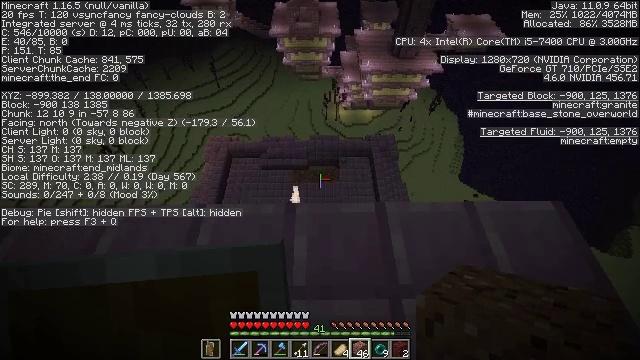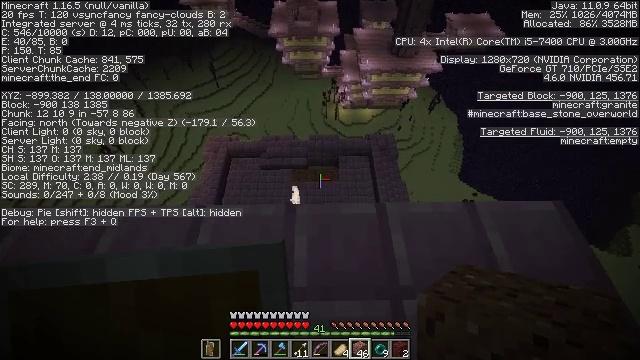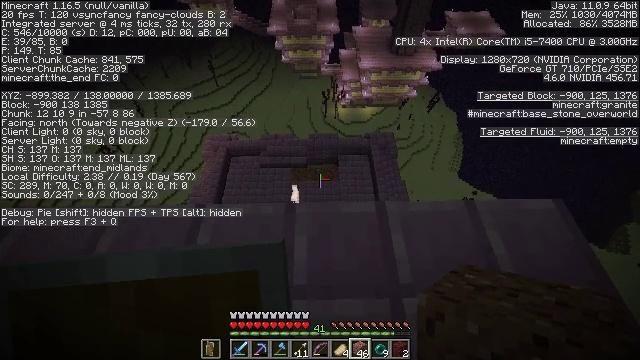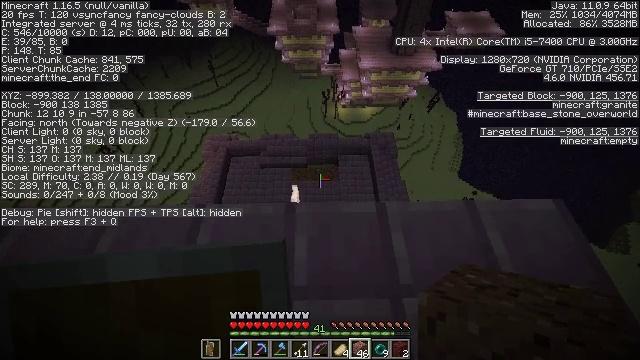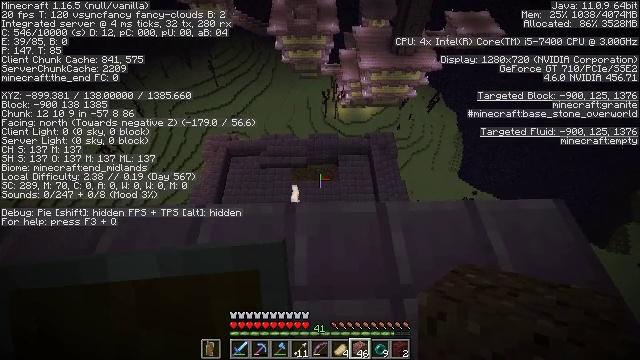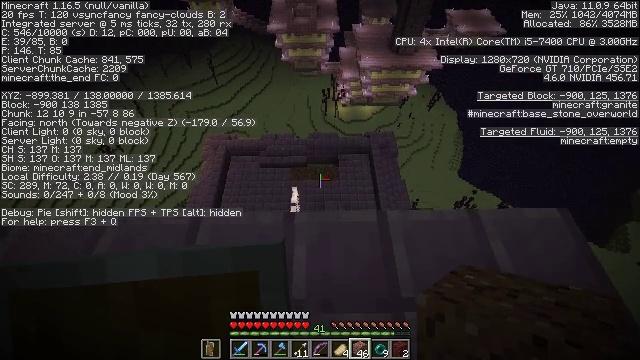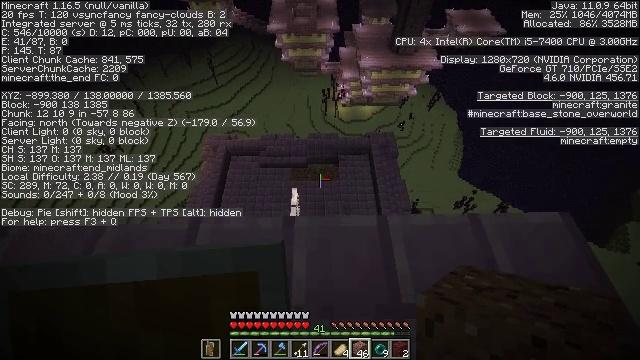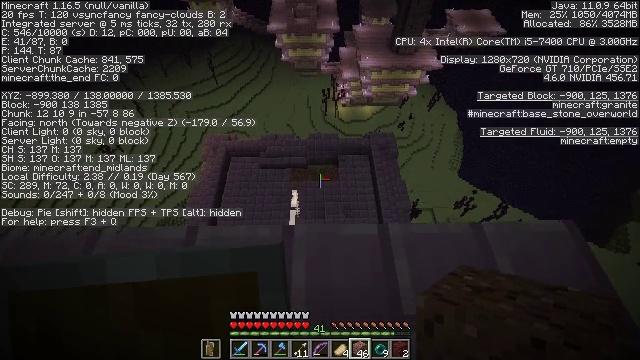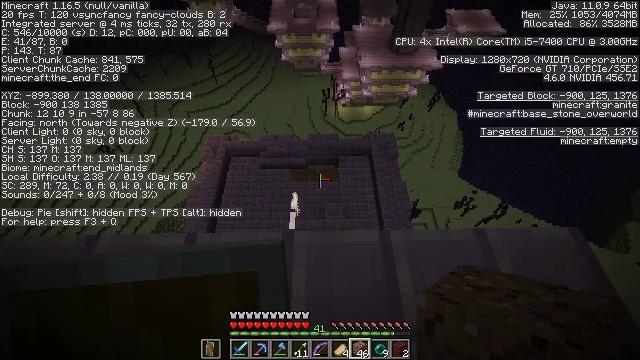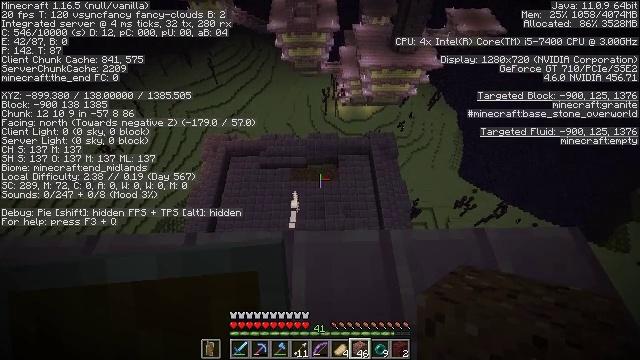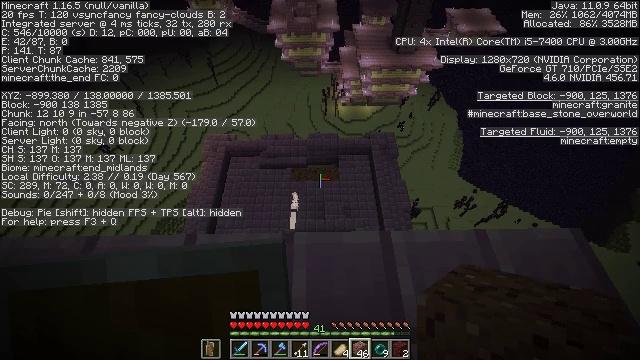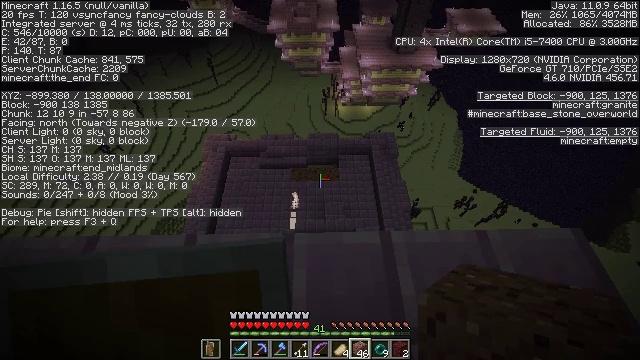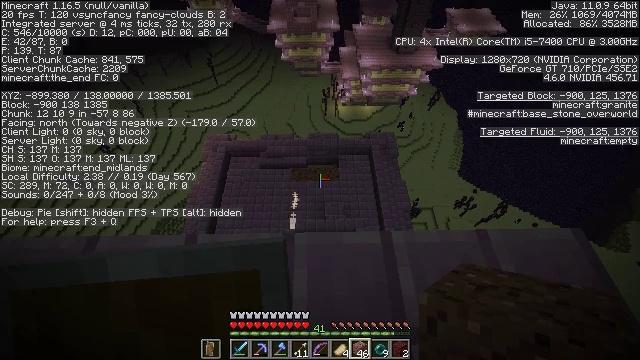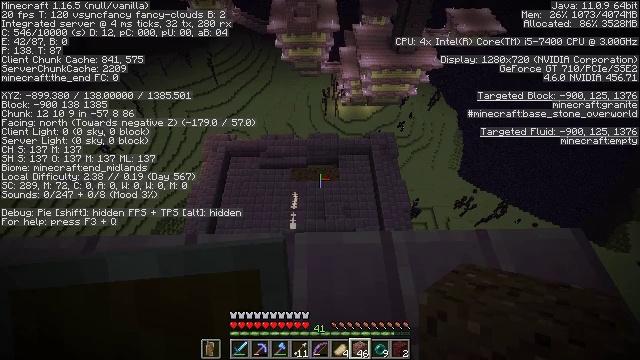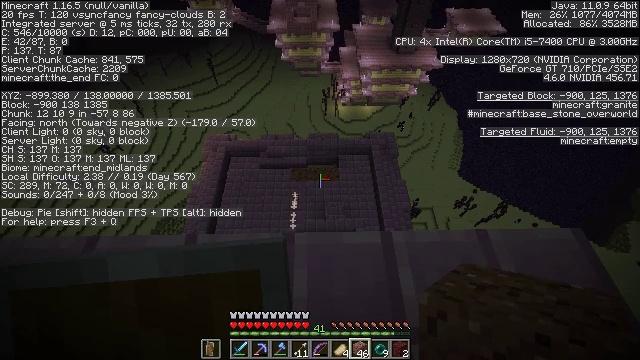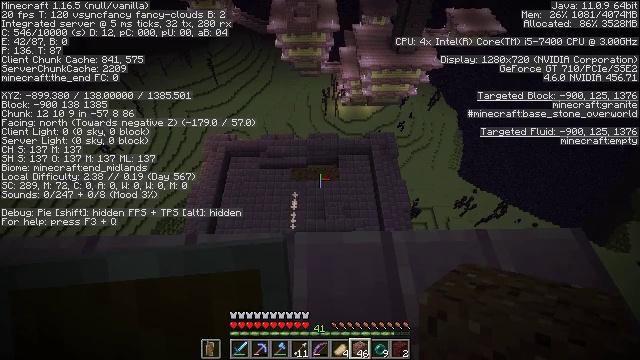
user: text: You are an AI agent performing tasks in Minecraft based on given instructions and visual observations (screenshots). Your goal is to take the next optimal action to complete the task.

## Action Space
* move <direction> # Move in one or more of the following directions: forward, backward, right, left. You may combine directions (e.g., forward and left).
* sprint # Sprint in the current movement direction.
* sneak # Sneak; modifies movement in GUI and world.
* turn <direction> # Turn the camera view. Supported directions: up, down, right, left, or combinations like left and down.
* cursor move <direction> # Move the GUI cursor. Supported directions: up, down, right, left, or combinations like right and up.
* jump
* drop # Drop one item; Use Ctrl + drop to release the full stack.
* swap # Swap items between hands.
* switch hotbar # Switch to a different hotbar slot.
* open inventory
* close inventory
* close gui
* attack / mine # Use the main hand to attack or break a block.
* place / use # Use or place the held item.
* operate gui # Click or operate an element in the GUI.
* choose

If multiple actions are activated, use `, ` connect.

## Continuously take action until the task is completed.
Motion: motion action
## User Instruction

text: Get end stone bricks for building or crafting.
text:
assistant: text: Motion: sneak
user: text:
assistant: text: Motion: sneak
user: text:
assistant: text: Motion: sneak
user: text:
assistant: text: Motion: move forward, sneak
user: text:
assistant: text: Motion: move forward, sneak
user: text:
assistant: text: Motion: move forward, sneak
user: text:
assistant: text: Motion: sneak
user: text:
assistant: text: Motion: sneak
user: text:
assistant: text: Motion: sneak
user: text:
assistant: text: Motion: sneak
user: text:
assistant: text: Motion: sneak
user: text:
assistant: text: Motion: sneak
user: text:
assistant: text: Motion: sneak
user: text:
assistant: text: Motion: sneak
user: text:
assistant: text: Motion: sneak
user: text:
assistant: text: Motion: sneak
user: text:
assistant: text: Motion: sneak
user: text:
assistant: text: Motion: sneak
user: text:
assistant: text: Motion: sneak
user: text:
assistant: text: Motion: sneak
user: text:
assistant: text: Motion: sneak
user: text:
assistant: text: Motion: sneak
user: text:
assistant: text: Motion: sneak
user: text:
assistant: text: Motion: sneak
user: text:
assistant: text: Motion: sneak
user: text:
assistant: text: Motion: sneak
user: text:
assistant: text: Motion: sneak
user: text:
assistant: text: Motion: sneak
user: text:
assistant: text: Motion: sneak
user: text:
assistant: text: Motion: sneak